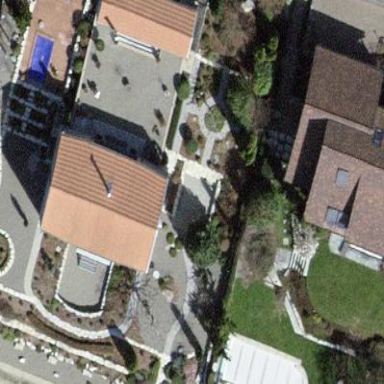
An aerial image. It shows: Building with tiled roof.